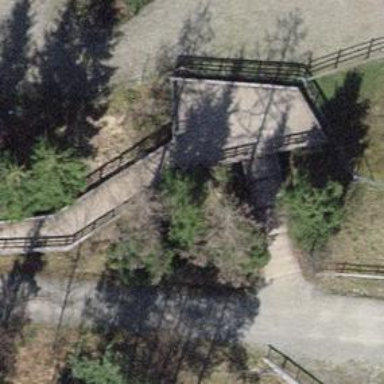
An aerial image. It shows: Path leading to bridge.